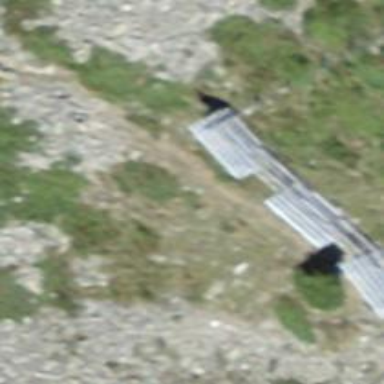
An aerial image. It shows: Avalanche protection barrier.